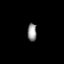
Tissue: lung
Cell type: T cells
Senescence score: 0.1489
Nuclear area (px): 163
Mean DAPI intensity: 145.294